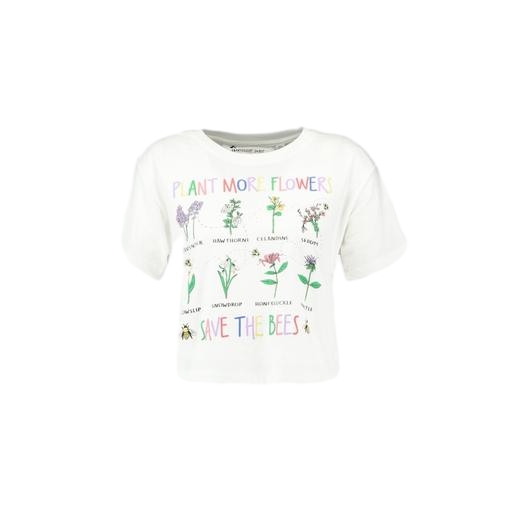
white cropped printed t-shirt, crop tee, multicolor floral-print t-shirt only macy, white background